Interaction volume radius: 5 \u00c5
Interaction volume height: 10 \u00c5
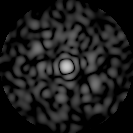
Disorder parameter: 0.8235